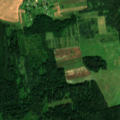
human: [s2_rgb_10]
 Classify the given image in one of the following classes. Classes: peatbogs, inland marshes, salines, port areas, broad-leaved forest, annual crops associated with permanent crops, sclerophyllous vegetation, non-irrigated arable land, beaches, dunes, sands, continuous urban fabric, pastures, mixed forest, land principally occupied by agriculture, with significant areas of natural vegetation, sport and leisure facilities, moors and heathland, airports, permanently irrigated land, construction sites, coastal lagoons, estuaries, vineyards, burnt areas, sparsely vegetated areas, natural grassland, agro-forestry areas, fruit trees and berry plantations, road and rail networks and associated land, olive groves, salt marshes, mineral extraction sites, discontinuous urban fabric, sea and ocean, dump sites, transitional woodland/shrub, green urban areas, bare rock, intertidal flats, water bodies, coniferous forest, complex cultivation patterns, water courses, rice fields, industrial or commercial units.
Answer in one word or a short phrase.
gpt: non-irrigated arable land, land principally occupied by agriculture, with significant areas of natural vegetation, coniferous forest, mixed forest, transitional woodland/shrub